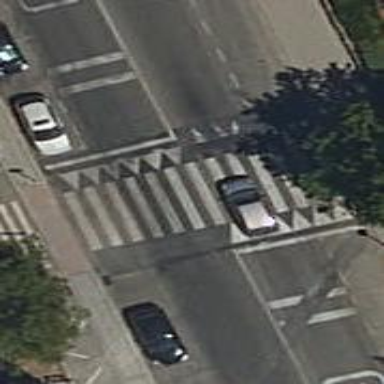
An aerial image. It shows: Marked road crossing with traffic calming table.